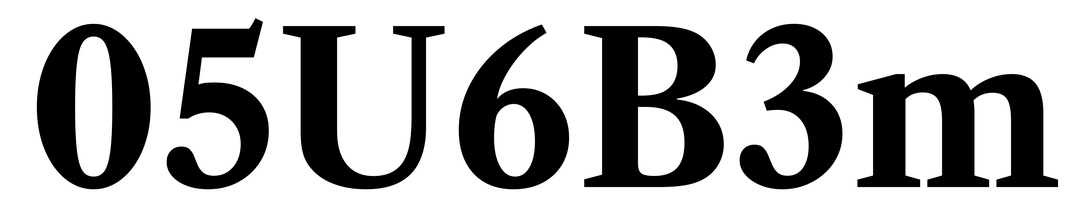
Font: LibreCaslonText_Bold